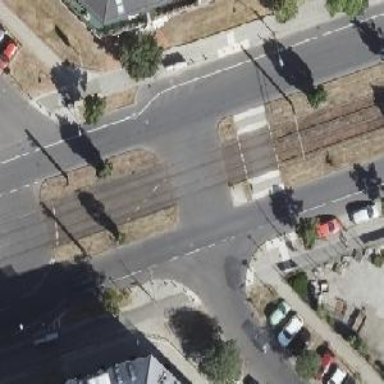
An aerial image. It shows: Tram level crossing on the railway.